Question: for exercise, I have to design a web application with online forums. Each forum refers to a specific category of sport and a specific course, e.g. soccer forum of informatic. Each user can submit a post in a forum, this post has a text, a photo and a date.
I've designed the forum like an entity with only one attribute, the category (of sport), and the post like another entity, linked by a "part of" relationship with Forum.
The Forum is linked by a relationship with the entity Course.
Do you think this is the best solution?
Thanks.
Here's an image of my elaboration:

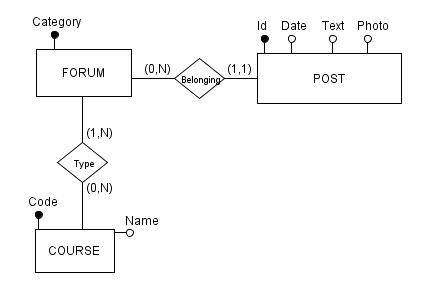
Answer: > Each user can submit a post in a forum, this post has a text, a photo and a date.
So I would add the entity "user" which would have a relation with post (users submits posts) and then I would put a relation between "user" and "forum" because the user that is subscribed to the forum writes posts. Because of this, I would cancel the relation between "forum" and "post". In addtion a forum belongs only to a course I think. However consider that this is my own solution and an E/R model can be done in many ways.
This is my solution:
<URL>